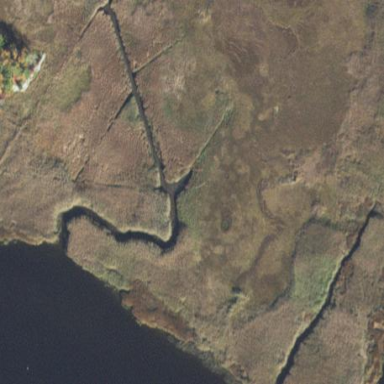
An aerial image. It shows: Upper saltmarsh wetland area with marsh vegetation.